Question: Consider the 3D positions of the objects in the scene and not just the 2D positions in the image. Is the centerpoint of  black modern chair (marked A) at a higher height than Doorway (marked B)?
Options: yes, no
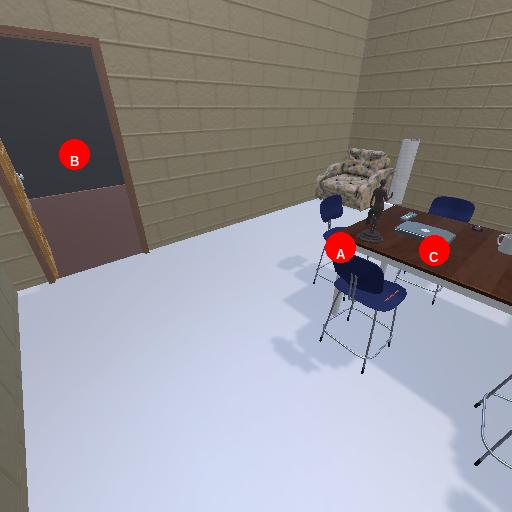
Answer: yes